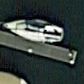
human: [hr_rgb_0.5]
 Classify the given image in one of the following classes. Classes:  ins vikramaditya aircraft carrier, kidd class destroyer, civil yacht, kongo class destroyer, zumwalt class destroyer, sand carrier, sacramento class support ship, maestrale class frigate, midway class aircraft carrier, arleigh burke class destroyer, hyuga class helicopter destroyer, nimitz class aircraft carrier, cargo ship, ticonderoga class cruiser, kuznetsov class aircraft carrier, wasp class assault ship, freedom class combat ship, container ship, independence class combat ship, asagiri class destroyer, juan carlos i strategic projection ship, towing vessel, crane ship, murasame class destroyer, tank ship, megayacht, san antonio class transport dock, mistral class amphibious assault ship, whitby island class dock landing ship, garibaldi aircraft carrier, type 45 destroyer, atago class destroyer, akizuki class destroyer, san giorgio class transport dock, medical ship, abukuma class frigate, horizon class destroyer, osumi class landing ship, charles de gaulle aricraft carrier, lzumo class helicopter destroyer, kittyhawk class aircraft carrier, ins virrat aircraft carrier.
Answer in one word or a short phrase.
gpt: Civil yacht